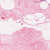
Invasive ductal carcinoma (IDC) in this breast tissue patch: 0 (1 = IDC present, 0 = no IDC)